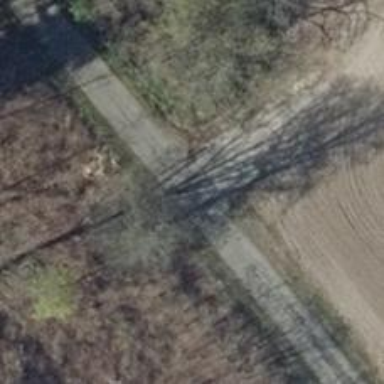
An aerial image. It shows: Unclassified road with asphalt surface and no sidewalk.